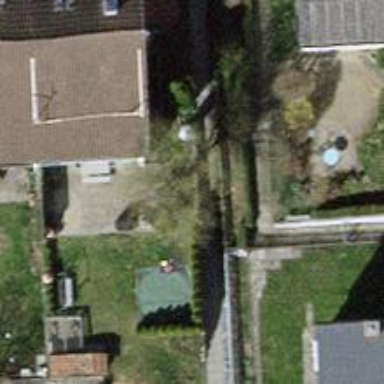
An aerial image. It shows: Wooden fence.